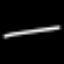
Label: line